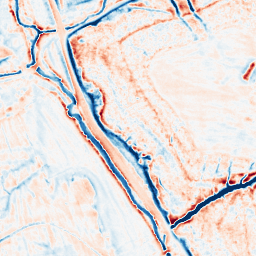
Category: multiscale
Decomposition family: dog_multiscale
Decomposition parameters: sigma_ratio: 1.6
n_scales: 4
base_sigma: 0.5
Upsampling method: quadratic
Upsampling parameters: scale: 8
Upsampling scale: 8